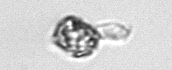
Label: Thalassiosira